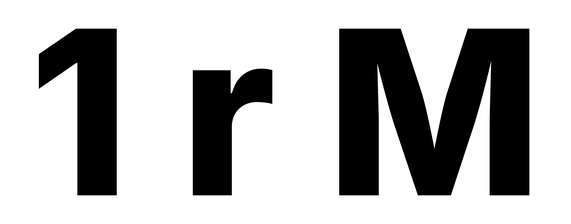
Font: Inter_ExtraBold